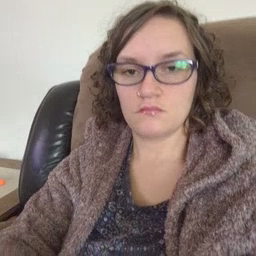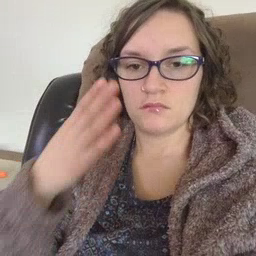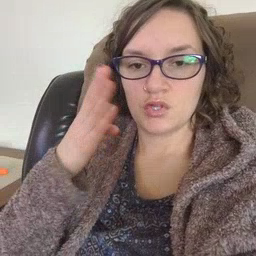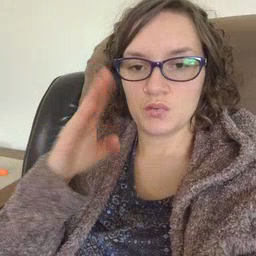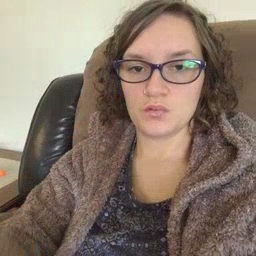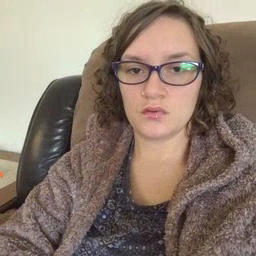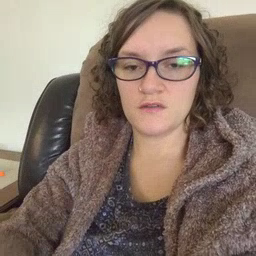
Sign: blue